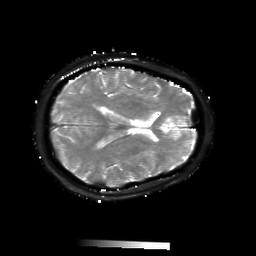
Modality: T2starmap
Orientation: axial
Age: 56
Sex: female
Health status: ill